Question: If pictures are loaded into an app from a album, how is it possible to get the date of that picture displayed on a app like on the screenshot below?

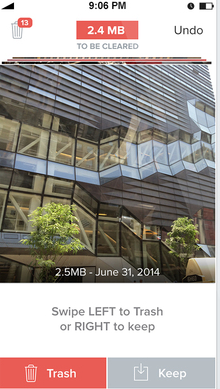
Answer: You can use <URL>. So using that you can fetch the date like that below:-
'''
NSURL *url = @"your url";
ALAssetsLibrary* assetslibrary = [[ALAssetsLibrary alloc] init];
[assetslibrary assetForURL:url
resultBlock:^(ALAsset *asset) {
NSDate *myDate = [asset valueForProperty:ALAssetPropertyDate];
NSLog(@"Date: %@", myDate);
} failureBlock:^(NSError *error) {
NSLog(@"Error");
}];
'''